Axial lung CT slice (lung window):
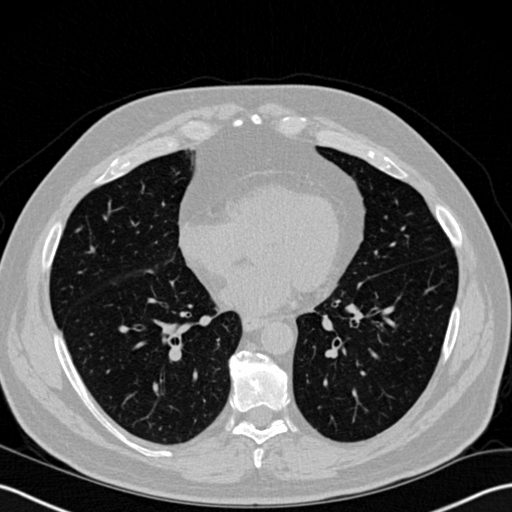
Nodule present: no